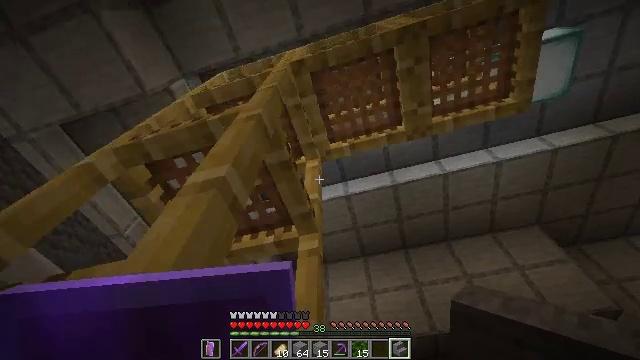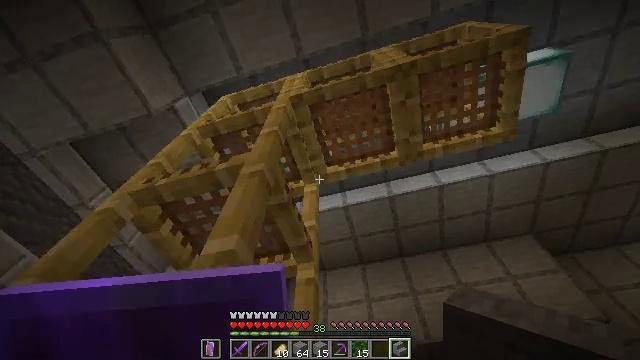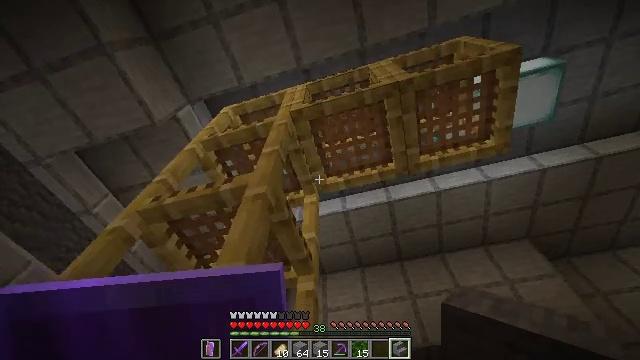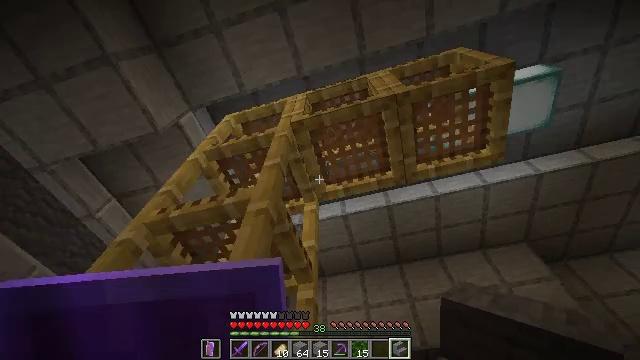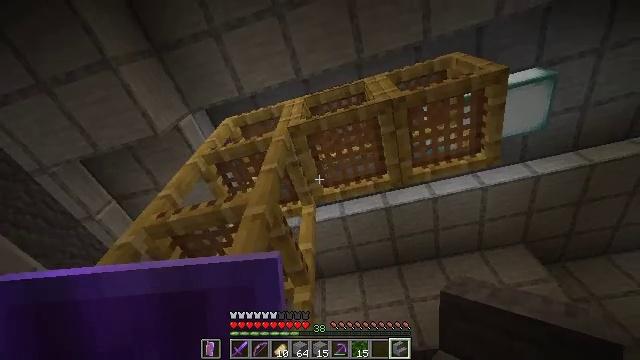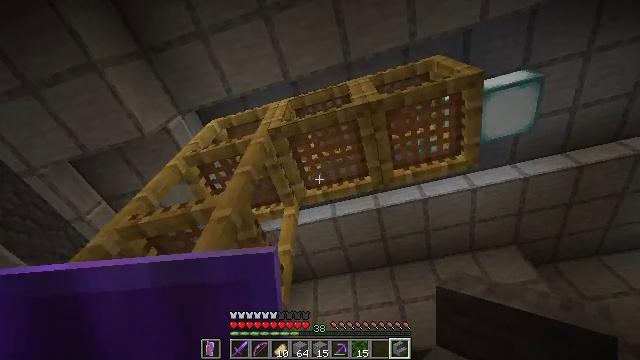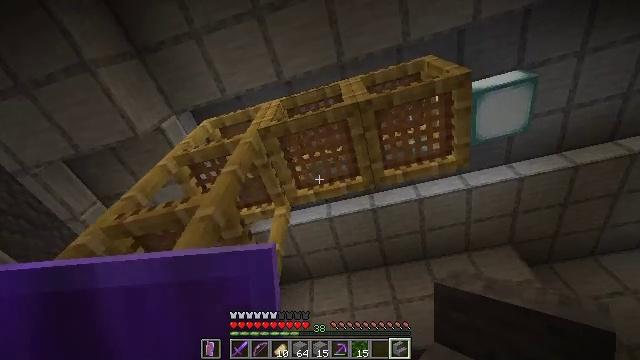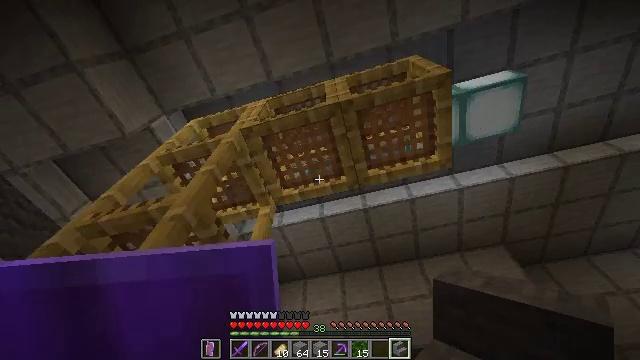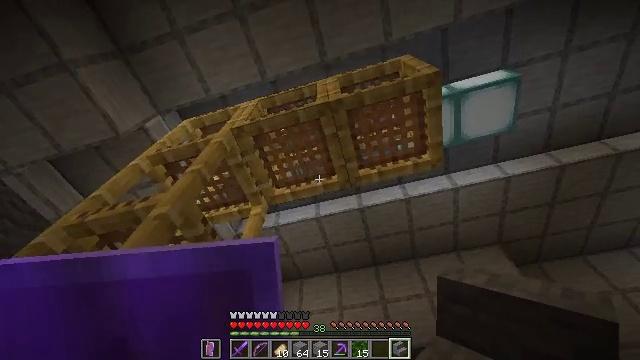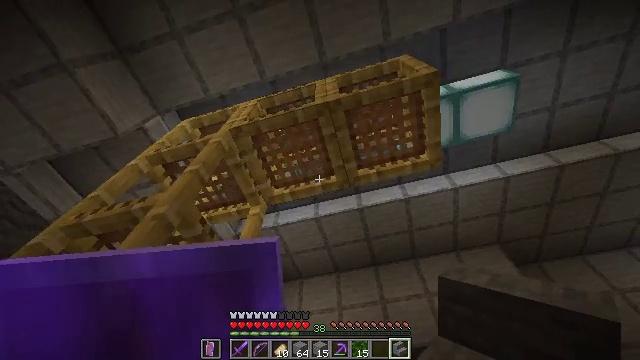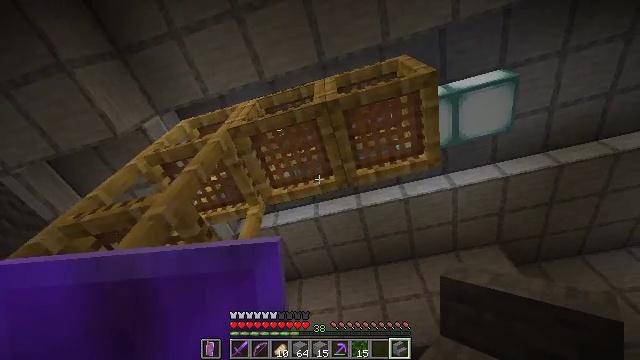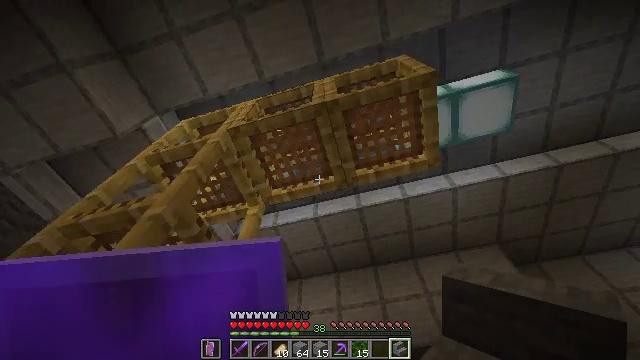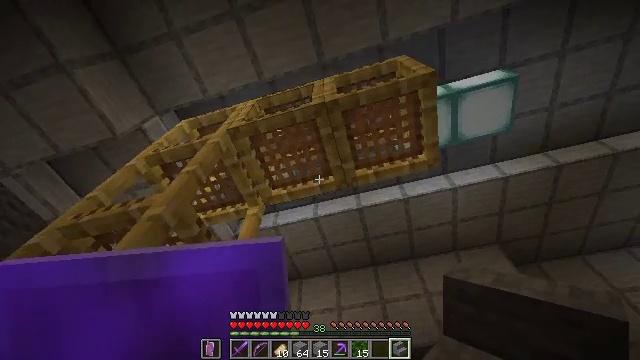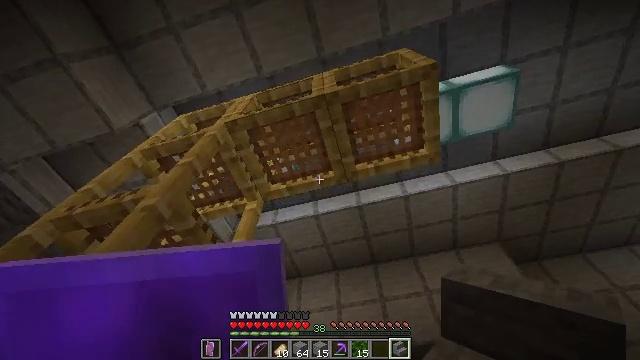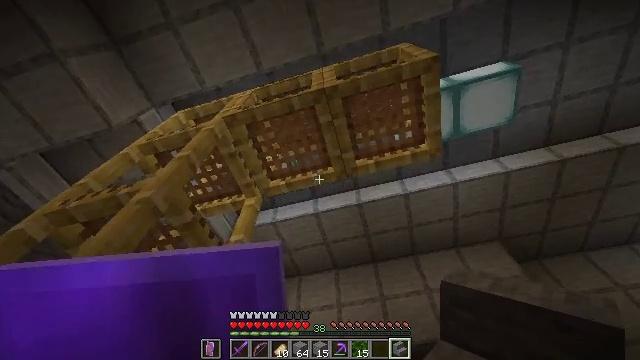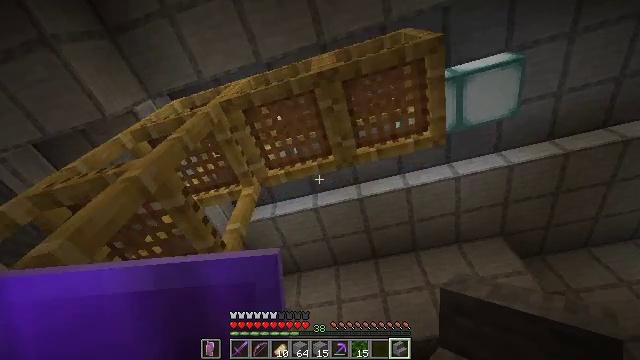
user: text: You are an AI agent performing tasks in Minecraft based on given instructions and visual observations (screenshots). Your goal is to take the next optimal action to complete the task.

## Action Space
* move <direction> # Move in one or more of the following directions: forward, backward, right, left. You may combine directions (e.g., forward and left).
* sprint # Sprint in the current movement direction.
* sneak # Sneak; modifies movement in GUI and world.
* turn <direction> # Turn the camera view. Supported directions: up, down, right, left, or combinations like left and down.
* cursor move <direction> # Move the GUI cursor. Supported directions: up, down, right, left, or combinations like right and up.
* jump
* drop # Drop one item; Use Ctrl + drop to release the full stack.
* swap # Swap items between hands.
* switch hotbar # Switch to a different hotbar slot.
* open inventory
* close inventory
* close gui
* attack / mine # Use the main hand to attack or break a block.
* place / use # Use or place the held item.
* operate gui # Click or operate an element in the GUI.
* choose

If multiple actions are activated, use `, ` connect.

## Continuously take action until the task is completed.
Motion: motion action
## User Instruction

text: Break the glowing sea lantern block.
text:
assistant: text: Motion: move back
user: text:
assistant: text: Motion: no_op
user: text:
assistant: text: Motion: no_op
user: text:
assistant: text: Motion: move right
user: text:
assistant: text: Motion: move right
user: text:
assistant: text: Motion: move right
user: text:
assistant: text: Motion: no_op
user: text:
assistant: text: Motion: no_op
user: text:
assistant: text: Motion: no_op
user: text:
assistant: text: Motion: no_op
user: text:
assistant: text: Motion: no_op
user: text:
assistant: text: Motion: no_op
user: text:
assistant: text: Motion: move forward
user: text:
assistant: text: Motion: move forward
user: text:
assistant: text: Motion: move forward
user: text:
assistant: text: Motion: move forward
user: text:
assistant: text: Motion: move forward
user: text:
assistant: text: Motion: move forward
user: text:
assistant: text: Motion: move forward
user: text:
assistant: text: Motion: move forward
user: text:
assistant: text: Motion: move forward
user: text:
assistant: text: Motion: move forward
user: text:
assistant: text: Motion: move forward, turn up
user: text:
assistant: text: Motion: move forward, turn up
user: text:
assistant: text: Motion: move forward, turn up
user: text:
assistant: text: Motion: turn up
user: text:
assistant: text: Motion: turn right and up
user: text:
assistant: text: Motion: no_op
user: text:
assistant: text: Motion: no_op
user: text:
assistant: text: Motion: no_op